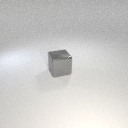
large gray metal cube